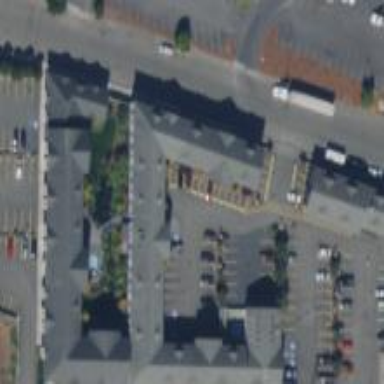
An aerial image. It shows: Motel building.